Question: I've run into this curious validation error in Visual Studio 2010 with HTML5 validation selected:

Is this a validation error (legitimate or a bug in Visual Studio) or am I missing something obvious and simple?
---
added relevant code.
View 'cshtml':
'''
@model My.Web.ViewModels.ListVideos
@{
ViewBag.Title = "All Videos";
}
@foreach (var item in Model.Videos) {
<a href="@Url.Action("Play", "Player", new { videoId = item.VideoId })">
<img src="http://i2.ytimg.com/vi/@item.PublisherVideoId/default.jpg" alt="@item.Title" style="border: 0" />
</a>
}
'''
'_Layout.cshtml':
'''
<!DOCTYPE html>
<html>
<head>
<meta charset="utf-8" />
<title>@ViewBag.Title</title>
<link href="@Url.Content("~/Content/Site.css")" rel="stylesheet" type="text/css" />
<script src="@Url.Content("~/Scripts/jquery-1.6.4.min.js")" type="text/javascript"></script>
<script src="@Url.Content("~/Scripts/modernizr-1.7.min.js")" type="text/javascript"></script>
</head>
<body>
<div class="page">
<header>
<div id="title">
<h1>My Web</h1>
</div>
<div id="logindisplay">
@Html.Partial("_LogOnPartial")
</div>
<nav>
<ul id="menu">
<li>@Html.ActionLink("Videos", "ListVideos", "Player")</li>
<li>@Html.ActionLink("Dev", "Index", "Dev")</li>
</ul>
</nav>
</header>
<section id="main">
@RenderBody()
</section>
<footer>
</footer>
</div>
</body>
</html>
'''
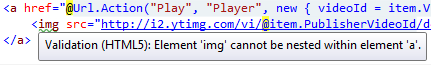
Answer: You need visual studio 2010 SP1 web standards update to have this work properly. It is a bug.
See more here: <URL>
Get the web standards update here:
<URL>